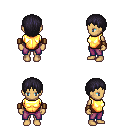
a pixel art fantasy rpg character, female body template, human, tanned skin, gold chest armor, magenta pants, raven plain hairstyle, leather bracers, four views (front, back, left, right), 2x2 character sprite sheet, small pixel art, hard edges, no anti-aliasing